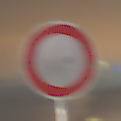
Verkehrszeichen: VerbotFahrzeugeAllerArt
Umgebung: Outdoor, Urban
Tageszeit: Night
Wetter: PartlyCloudy
Licht: Artificial
Jahreszeit: NotSpecified
Kontrast: HighContrast